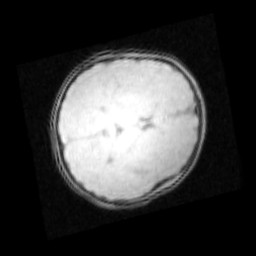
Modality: PDw
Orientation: axial
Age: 8
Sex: female
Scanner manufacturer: siemens
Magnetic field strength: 3 T
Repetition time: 0.25 s
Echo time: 0.00103 s